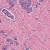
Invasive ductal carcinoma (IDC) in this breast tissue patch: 1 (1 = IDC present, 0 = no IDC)